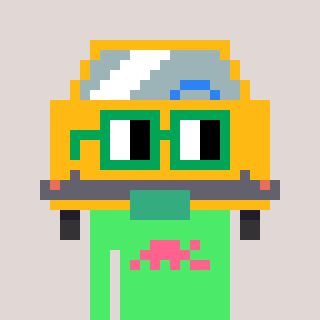
a pixel art character with square green glasses, a taxi-shaped head and a teal-colored body on a warm background